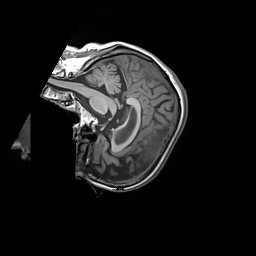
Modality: T1w
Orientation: sagittal
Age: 69
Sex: female
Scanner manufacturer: siemens
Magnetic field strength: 3 T
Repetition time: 1.55 s
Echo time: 0.00234 s